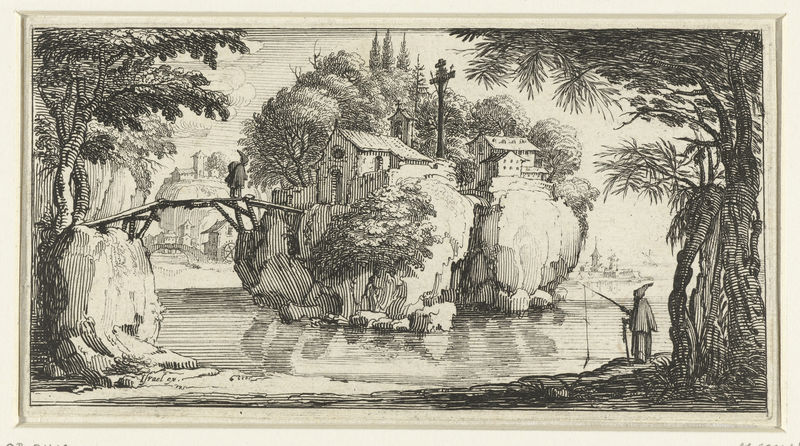
Titel: Landschap met een klooster op een rots
Künstler: Jacques Callot
Standort: Amsterdam
Institution: Rijksmuseum
Schlagwörter: baum, blätter, felsen, wasser, bäume, landschaft, see, ufer, haus, architektur, natur, spiegelung, brücke, kirche, insel, turm, holzschnitt, fluß, kreuz, druck, stich, kupfer, angel, gravierung, christlich, kapelle, kirsche, angler, wasserrad, angeln, wassermühle, spitzhüte